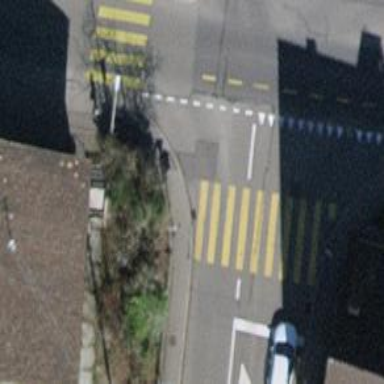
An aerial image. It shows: Asphalt sidewalk along the footway.